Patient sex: M
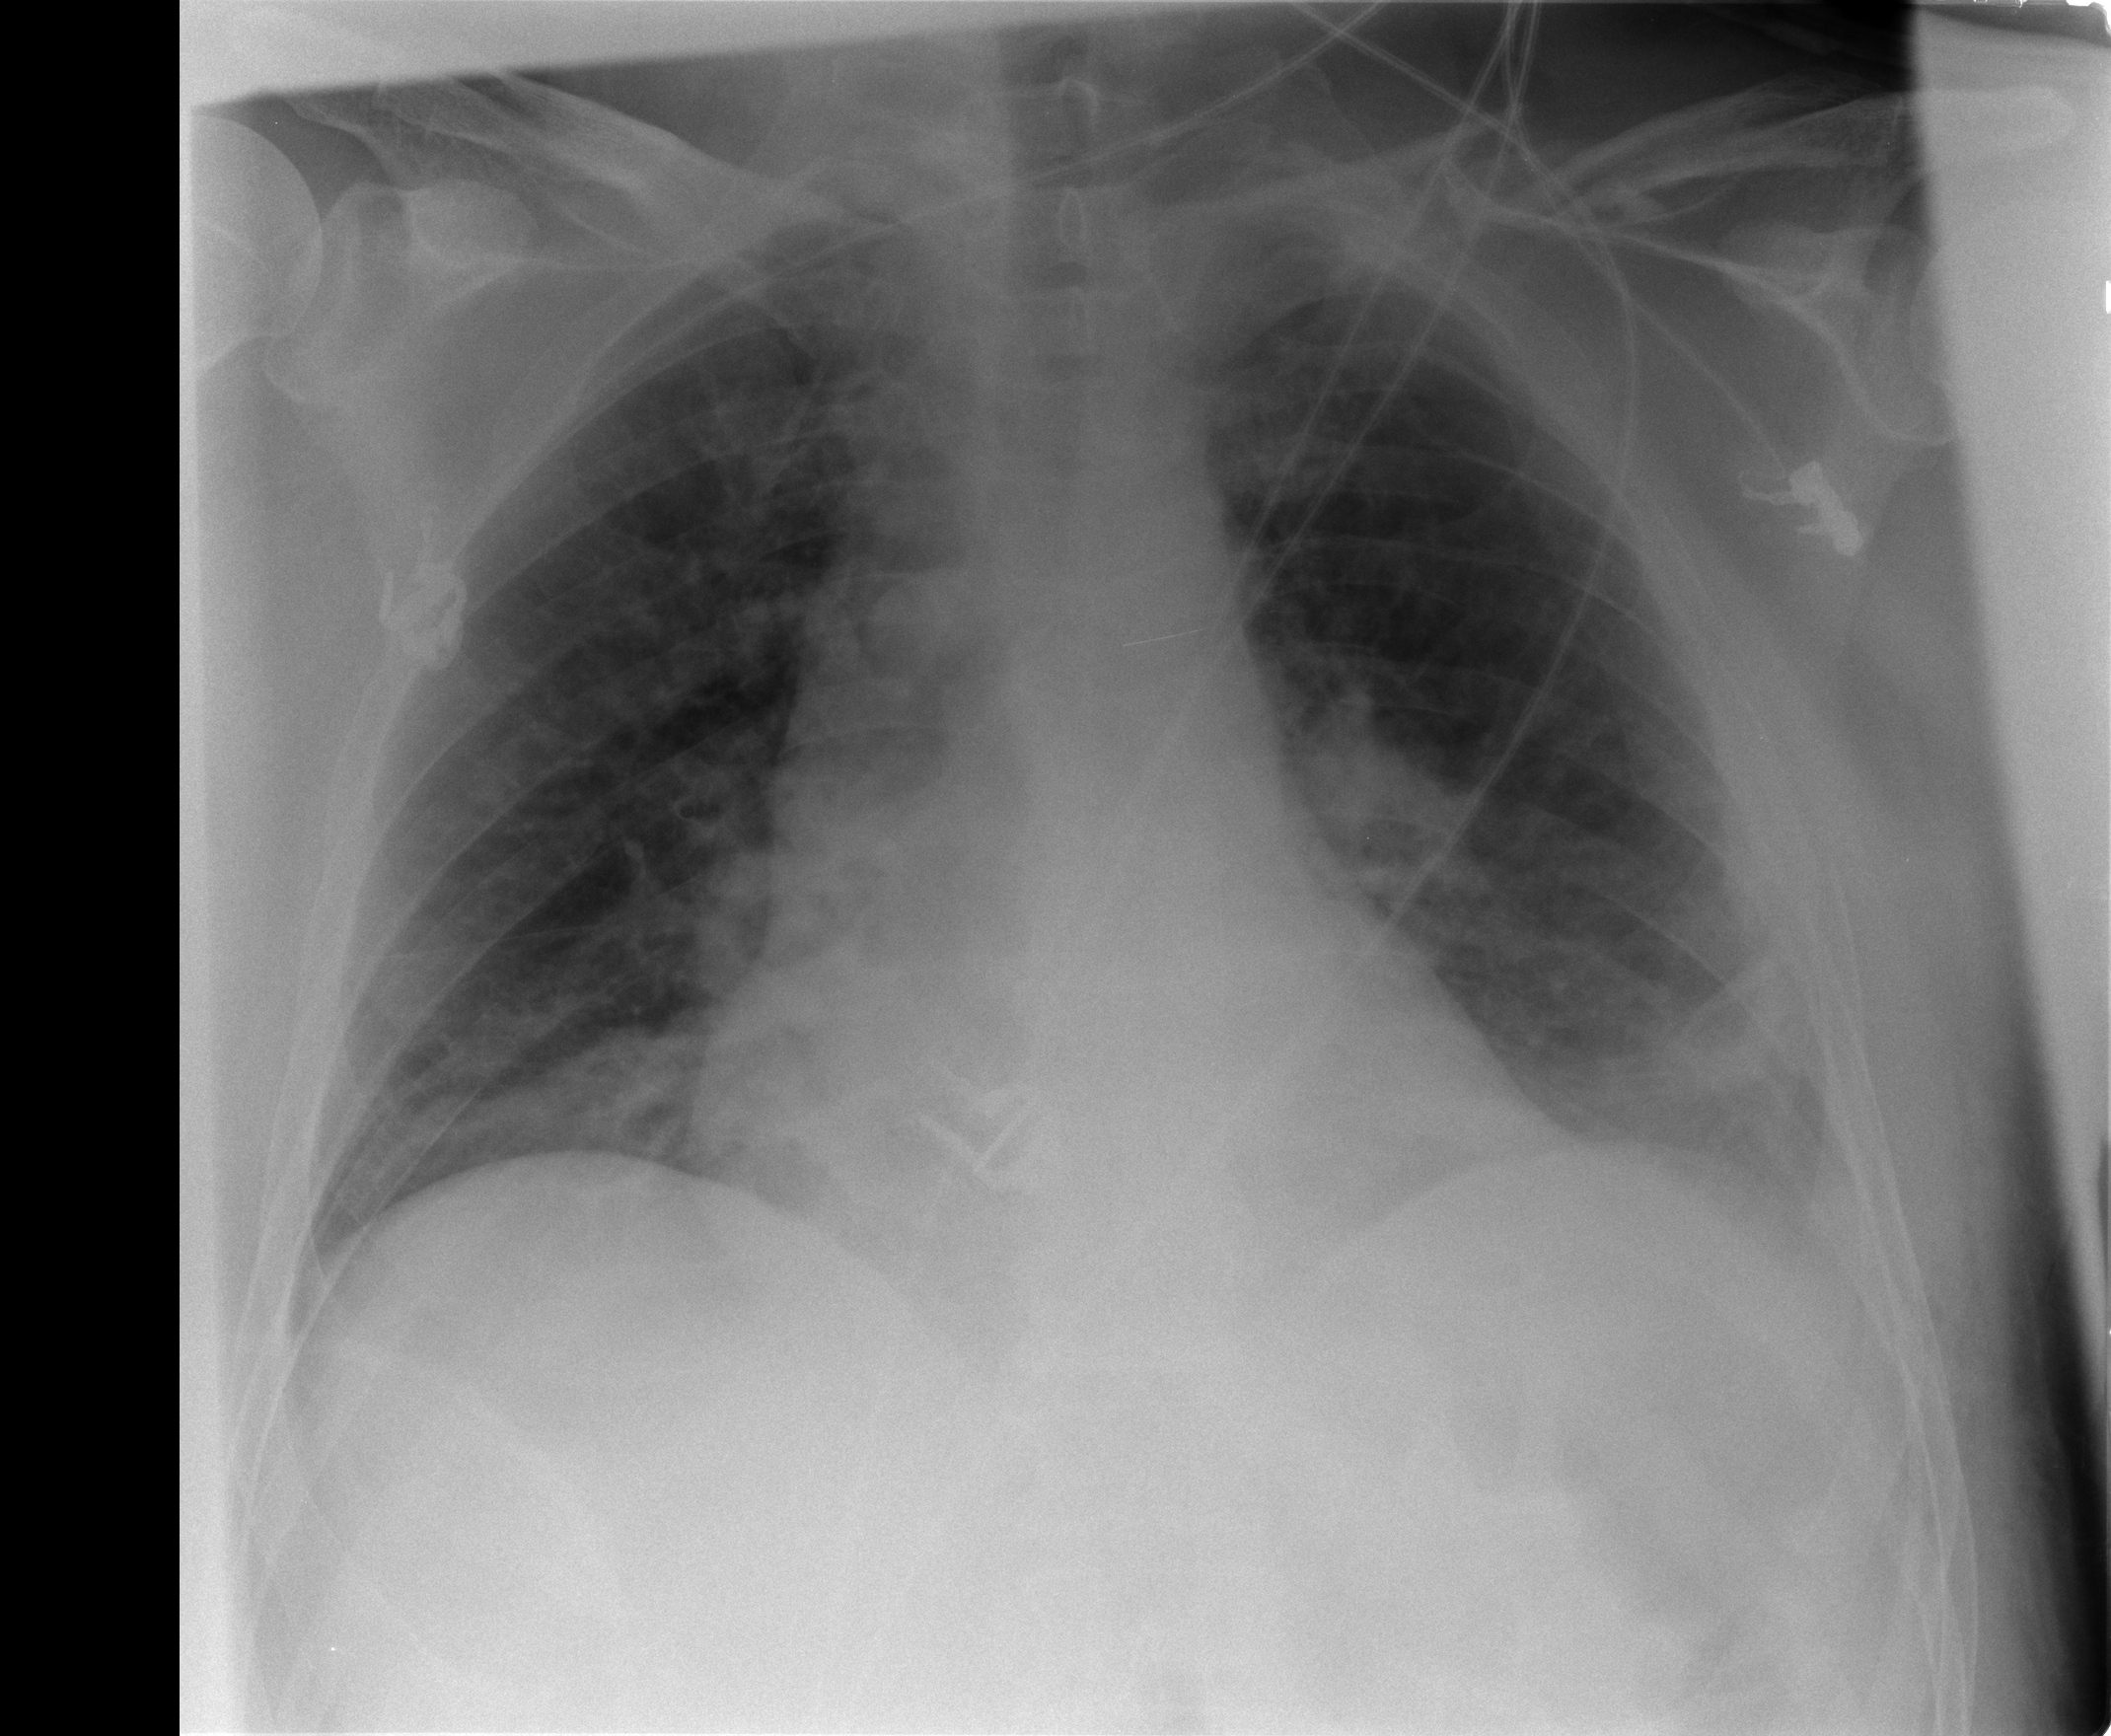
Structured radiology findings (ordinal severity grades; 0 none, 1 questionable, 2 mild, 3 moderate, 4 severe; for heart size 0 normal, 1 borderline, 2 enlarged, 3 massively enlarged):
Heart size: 0
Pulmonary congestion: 1
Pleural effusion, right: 1
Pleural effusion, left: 2
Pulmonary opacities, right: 1
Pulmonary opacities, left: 1
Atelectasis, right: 2
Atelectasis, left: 2